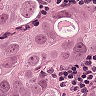
Metastatic tissue present: yes